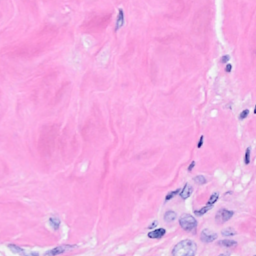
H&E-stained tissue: Breast